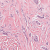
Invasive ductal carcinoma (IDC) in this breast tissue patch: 1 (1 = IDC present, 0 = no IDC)